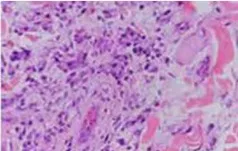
Pathological picture. Pathological images of the left abdominal skin tissue taken on July 20, 2022.
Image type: pathology (h&e)